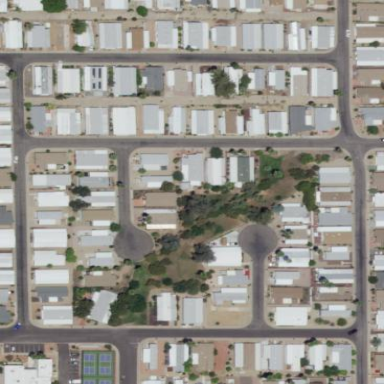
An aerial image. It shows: Residential area with mobile homes.